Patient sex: F
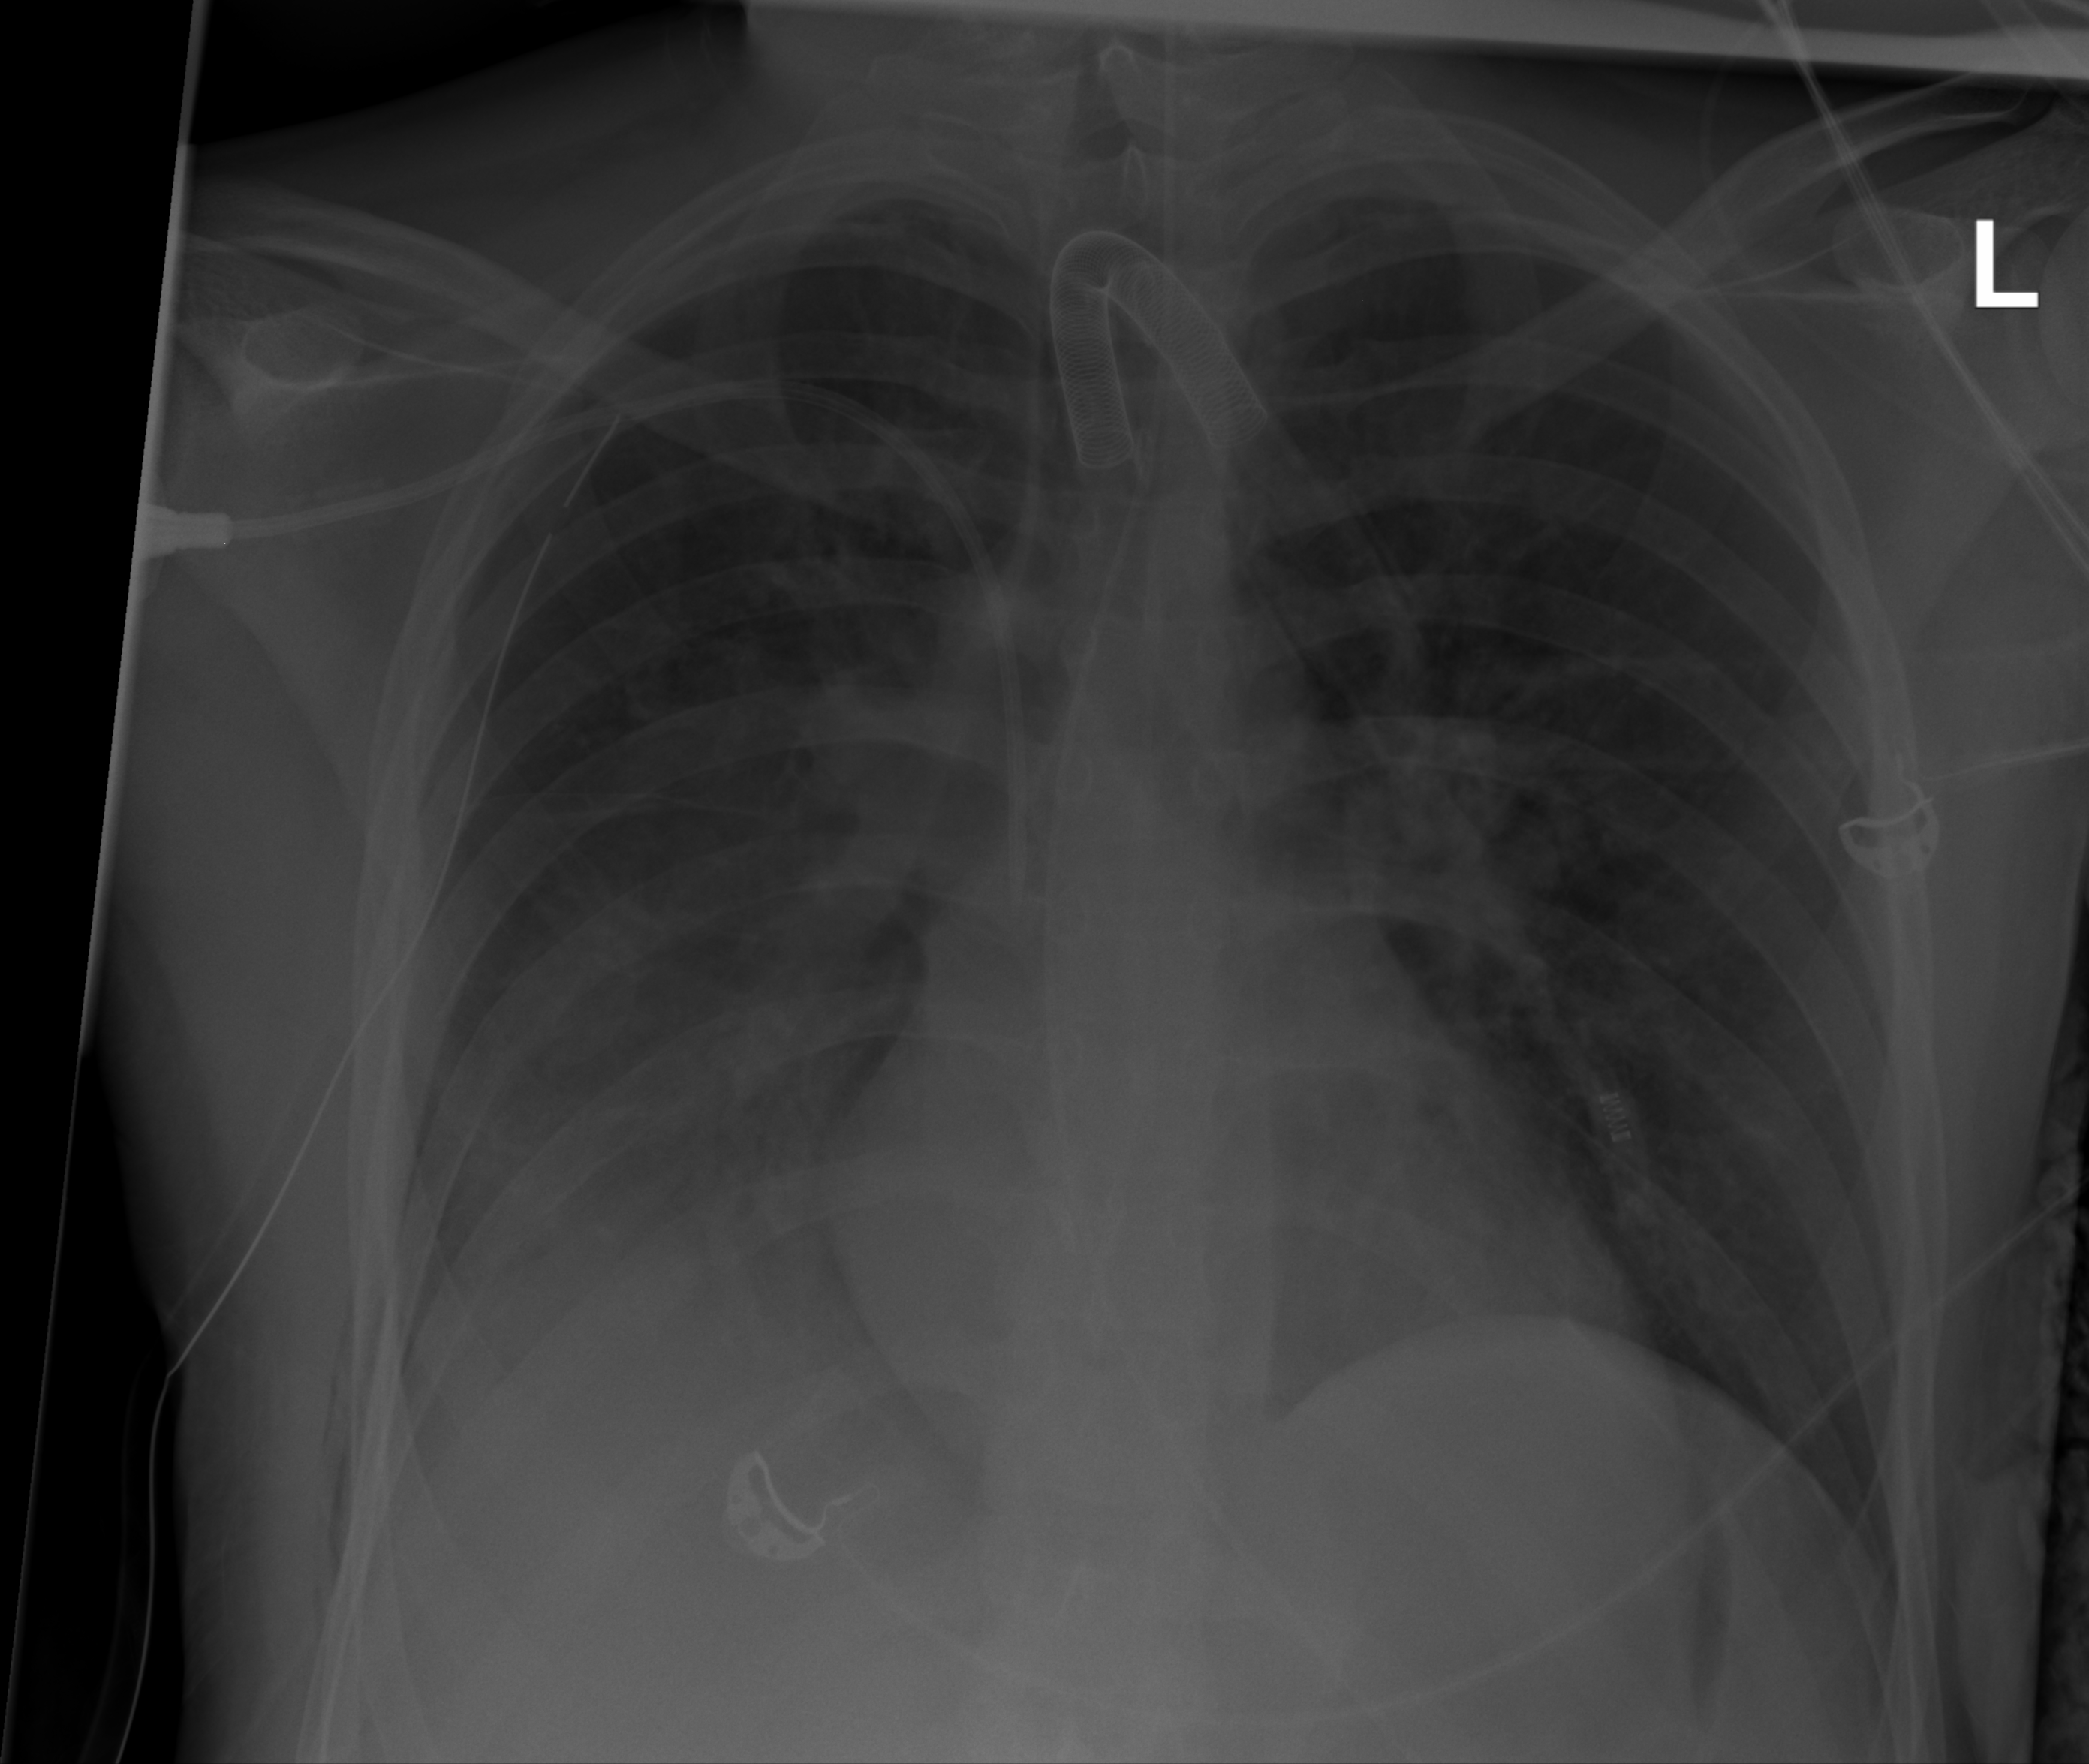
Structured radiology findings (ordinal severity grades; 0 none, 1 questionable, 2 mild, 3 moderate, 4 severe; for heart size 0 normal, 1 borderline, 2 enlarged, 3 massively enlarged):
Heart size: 0
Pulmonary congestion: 2
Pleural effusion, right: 1
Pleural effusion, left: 0
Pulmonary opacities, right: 1
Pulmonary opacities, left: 0
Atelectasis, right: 3
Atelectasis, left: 0